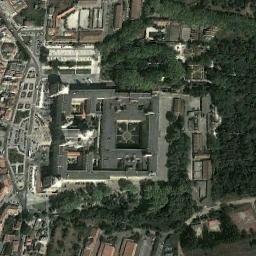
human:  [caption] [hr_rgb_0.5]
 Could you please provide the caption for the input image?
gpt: Some trees are beside the palace .

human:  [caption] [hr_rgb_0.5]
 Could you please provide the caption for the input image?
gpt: Half of the roof of this palace is red .

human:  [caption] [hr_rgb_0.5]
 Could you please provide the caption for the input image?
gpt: The dark gray palace with courtyards is surrounded by lots of other buildings and a grove of trees .

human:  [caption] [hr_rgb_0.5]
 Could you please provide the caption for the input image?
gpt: The palace is surrounded by buildings and trees .

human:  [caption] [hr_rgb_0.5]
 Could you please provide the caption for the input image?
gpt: There are many green trees and some brown buildings beside the black palace .